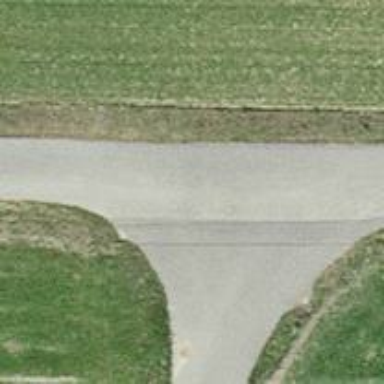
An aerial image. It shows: Asphalt driveway off tertiary road with track grade of 2.